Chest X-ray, AP view. Patient: 4 years old, sex M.
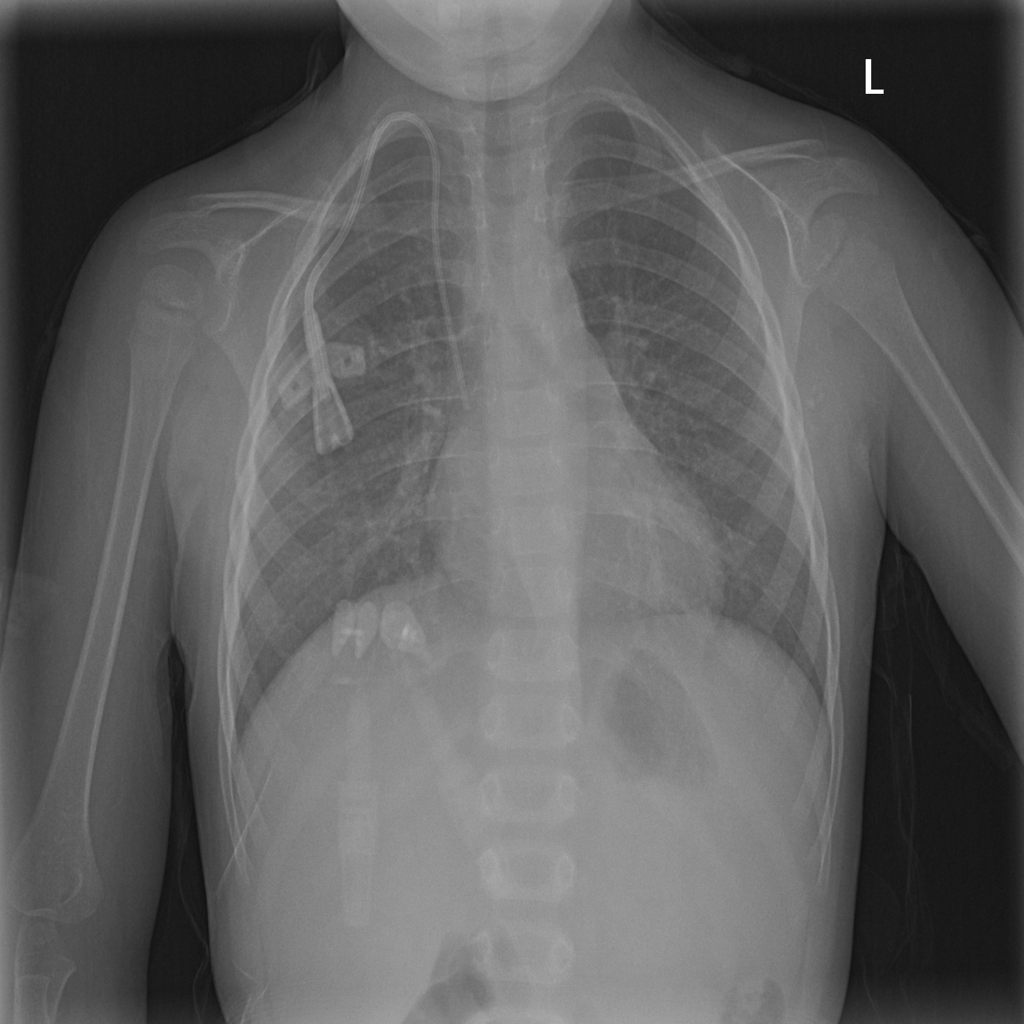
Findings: Nodule